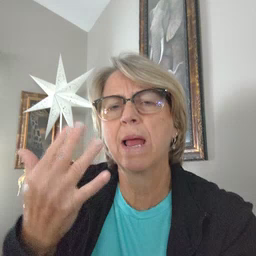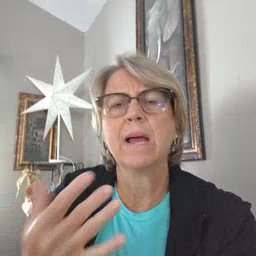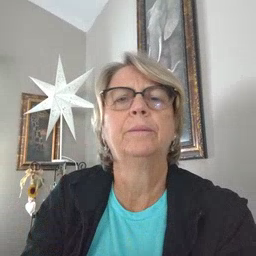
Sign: wait